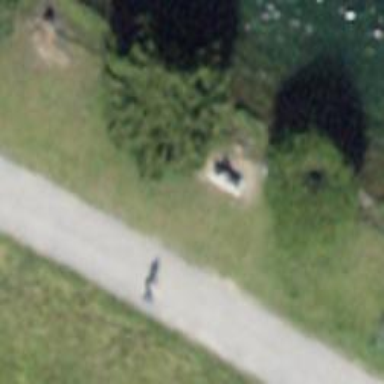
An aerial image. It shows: Bench for seating.